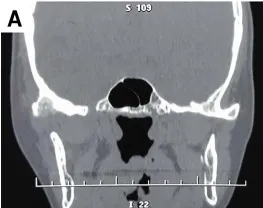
Coronal CT slice demonstrates a well-defined osteolytic lesion in the skull base (A).
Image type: radiology (ct)